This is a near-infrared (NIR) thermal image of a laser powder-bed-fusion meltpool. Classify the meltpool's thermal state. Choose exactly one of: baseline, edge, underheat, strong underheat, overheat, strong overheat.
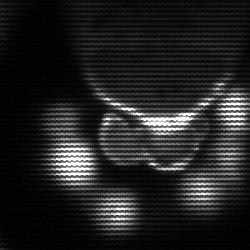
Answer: baseline